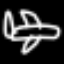
Label: airplane